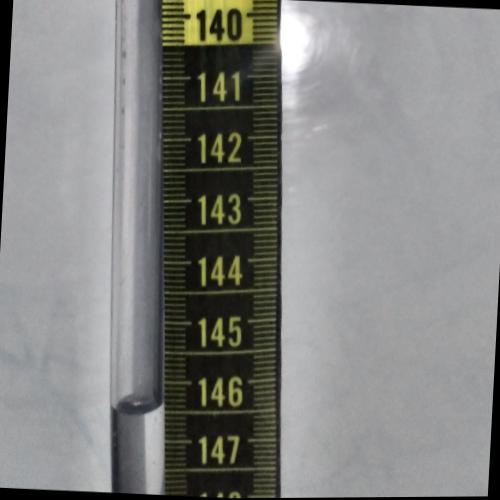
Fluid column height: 146.4 cm